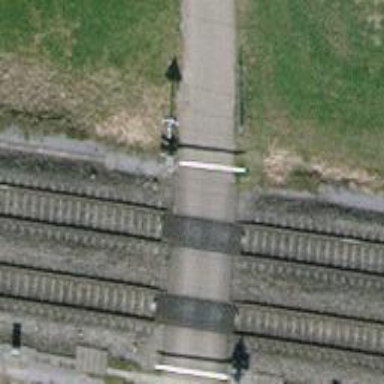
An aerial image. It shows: Full barrier level crossing along the railway.